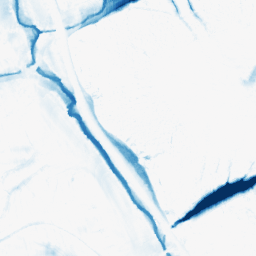
Category: morphological
Decomposition family: morphological_ellipse
Decomposition parameters: operation: closing
width: 30
height: 20
Upsampling method: regularized
Upsampling parameters: scale: 2
lambda_reg: 0.001
Upsampling scale: 2